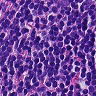
Metastatic tissue present: no